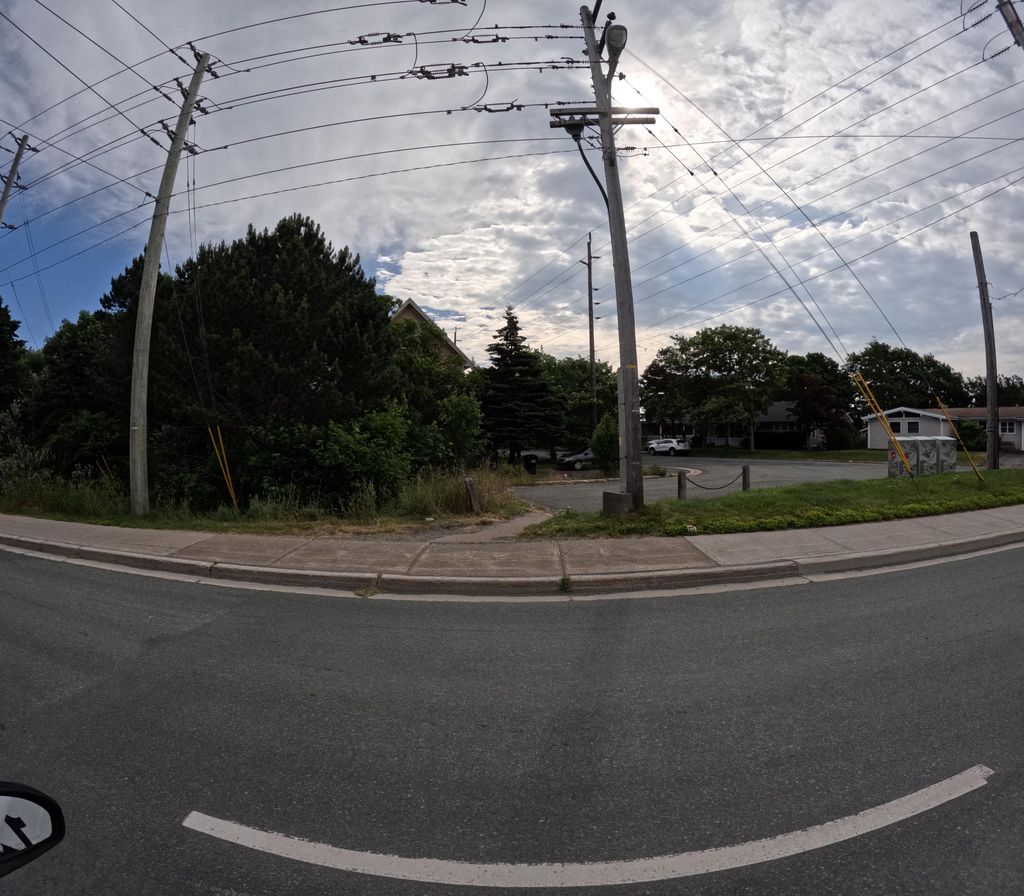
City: st_johns